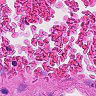
Metastatic tissue present: no